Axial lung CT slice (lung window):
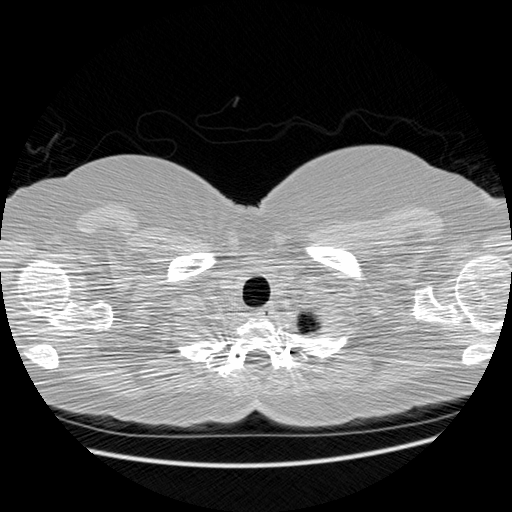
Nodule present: no